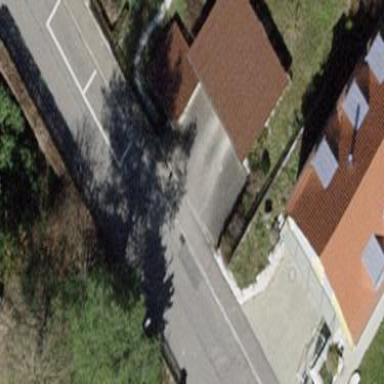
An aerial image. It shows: Carport building.